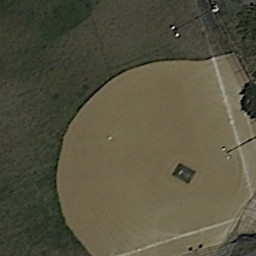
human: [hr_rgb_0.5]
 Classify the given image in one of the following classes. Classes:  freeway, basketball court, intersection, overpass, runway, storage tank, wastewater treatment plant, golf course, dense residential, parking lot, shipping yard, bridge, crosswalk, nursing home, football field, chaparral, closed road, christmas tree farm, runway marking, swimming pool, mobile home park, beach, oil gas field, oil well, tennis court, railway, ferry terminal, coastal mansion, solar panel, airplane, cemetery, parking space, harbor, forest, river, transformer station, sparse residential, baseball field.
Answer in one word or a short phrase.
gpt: baseball field